Field crop: maize
Growth stage: 2
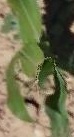
Species: maize